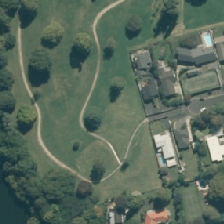
Land cover: urban_parkland